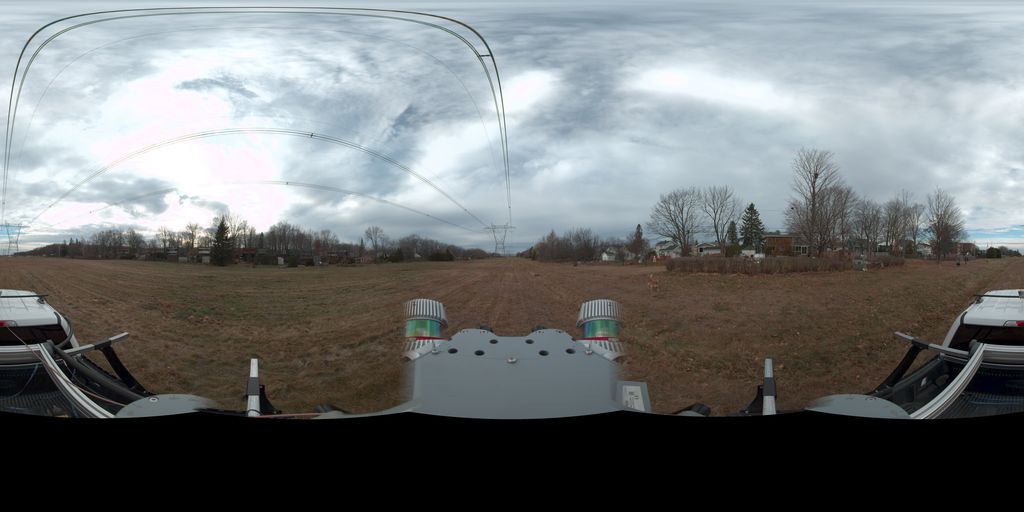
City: quebec_city